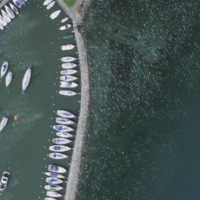
EUNIS habitat code: 14
Species observed at this site:
Fulica atra
Podiceps cristatus